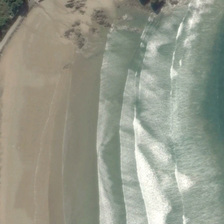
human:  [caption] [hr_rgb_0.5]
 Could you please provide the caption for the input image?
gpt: waves in green ocean are near a yellow beach .

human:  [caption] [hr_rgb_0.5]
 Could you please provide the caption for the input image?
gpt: waves in green ocean are near a yellow beach .

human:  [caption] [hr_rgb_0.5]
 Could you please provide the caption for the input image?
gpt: waves in green ocean are near a yellow beach .

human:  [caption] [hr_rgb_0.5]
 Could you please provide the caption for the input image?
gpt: waves in green ocean are near a yellow beach .

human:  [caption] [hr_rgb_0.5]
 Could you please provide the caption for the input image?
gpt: waves in green ocean are near a yellow beach .